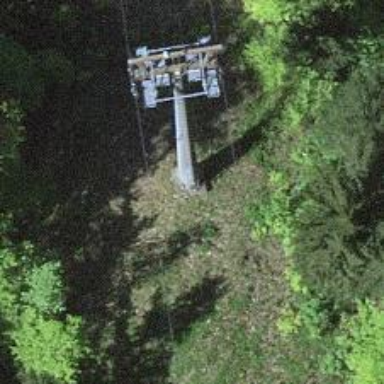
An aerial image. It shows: Pylon used for aerialway.